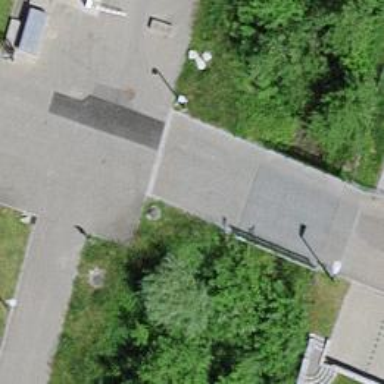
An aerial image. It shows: Residential road with asphalt surface that includes bridge. There is no sidewalk on the bridge.